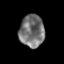
Tissue: prostate
Cell type: T cells
Senescence score: 0.3545
Nuclear area (px): 789
Mean DAPI intensity: 115.887